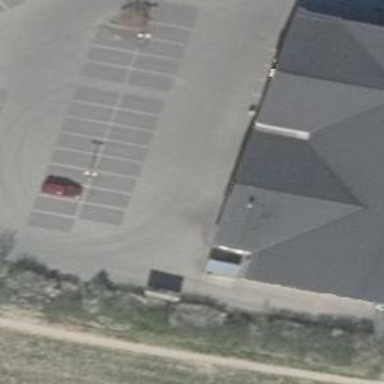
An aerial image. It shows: Parking aisle designated as service road.